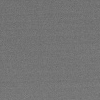
Atmospheric dust classification: dusty